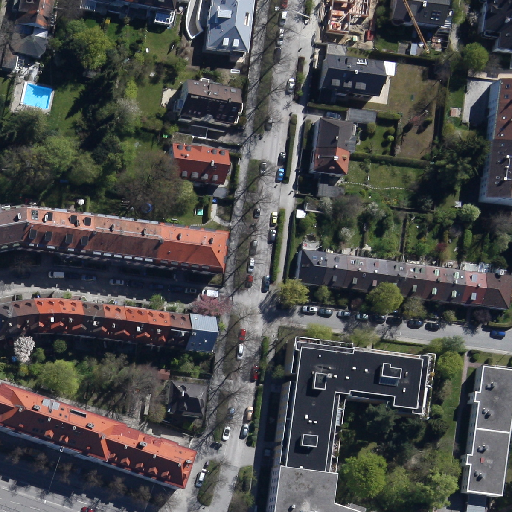
Referring expression: car